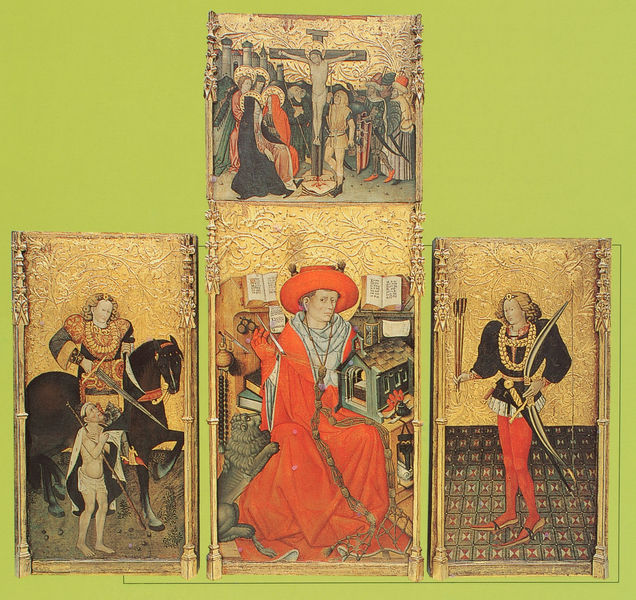
Titel: Retaule de sant Jeroni, sant Martí i sant Sebastià/ Retabel des heiligen Hieronymus, St.Martin und St. Sebastian
Künstler: Jaume Ferrer
Institution: Barcelona, Museu Nacional d’Art de Catalunya
Schlagwörter: mann, nackt, grün, frau, hut, haus, rot, ornament, kleidung, rahmen, trauer, kirche, geistlicher, gold, drei, personen, traurig, pferd, reiter, adlig, relief, bücher, modell, bogen, kette, bischof, papst, tafel, stube, burg, kreuz, brille, strahl, kardinal, pinsel, ritter, altar, christus, jesus, kreuzigung, christlich, mittelalter, bettler, heiliger, löwe, heilige, maria, punziert, pfeil, goldgrund, dreiteilig, stifter, tafeln, martin, rotes gewand, triptychon, triptichon, sebastian, triyptichon, bischoff, hironymus